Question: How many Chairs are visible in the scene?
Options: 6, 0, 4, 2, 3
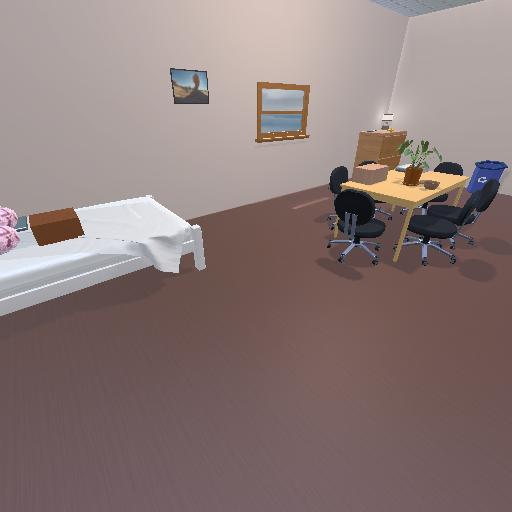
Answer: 6